Question: I'm at the end of my new application: An In-App purchase application with my own server for videos to sell, but I'm trapped in the purchasing process.
According Apple Docs this can be done, but I've read all Apple documentation about in-App purchase and I can't see how to manage this.
The products to sell will be hosted in my own server, so I suppose than I have not to register products in iTunes Connect, isn't it? the intention is to be able to add new products to sell without entering iTunes connect.
So that, is it necessary to use 'SKProductsRequest'?
I suposo than I have to use
'''
SKPayment *payment = [SKPayment paymentWithProduct:product]
'''
so that "product" has to be an SKProduct (or not?), and... where it comes from? from SKProductsRequest object? but SKProductsRequest gets products from iTunes connect and not from my own server.
And, what about product identifier? Apple Docs explain how to get products id... through Json ...but once i have this products ID. what else?.

Well I think my ignorance on this subject is amply demonstrated.
I would appreciate some main points to follow.
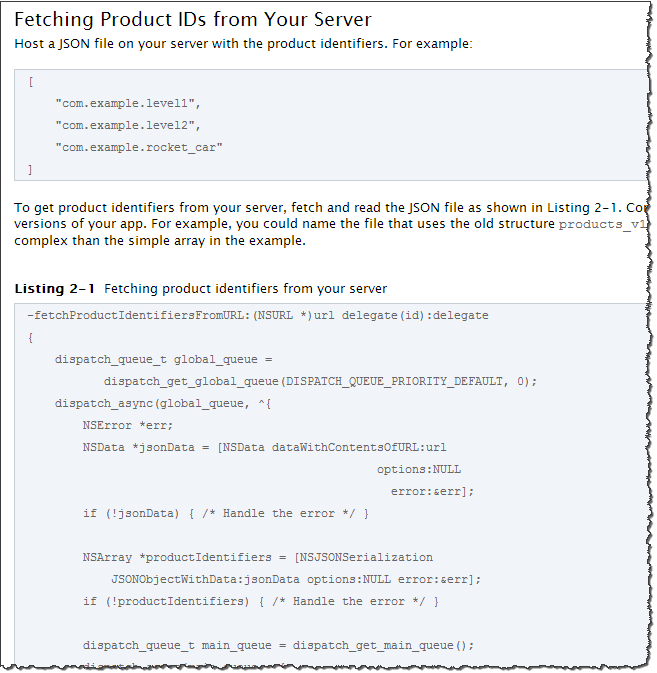
Answer: I've asked Apple and their answer is: all products to sell in an IAP must be registered through iTunnes Connect, and all those productos must be reviewed by Apple reviewers.
So that, for me, it has no sense what Apple sais in its documentation, what I put in my question (screenshot), for example, it has no sense to "Fetching product IDs from your own server", if is mandatory to register those products ID in apple too, is redundant.
In fact, fetching product IDs from Apple is better because you get, also, what products are able to sell, and which not.